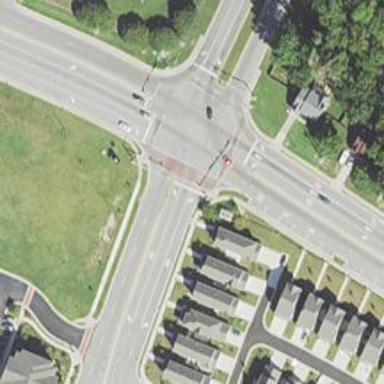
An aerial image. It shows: Marked crossing on the road.